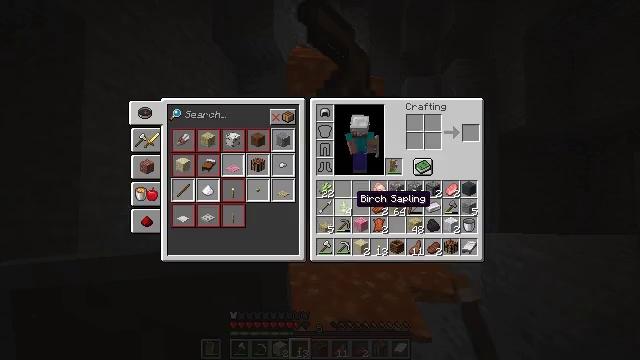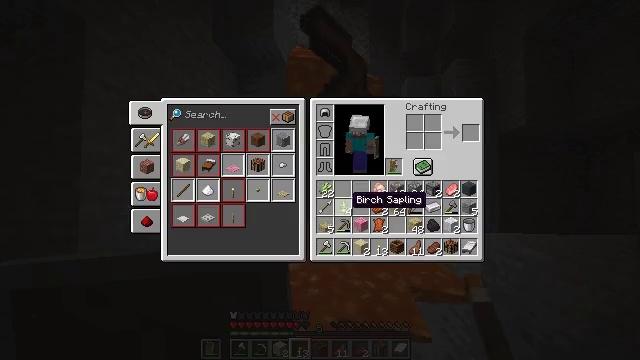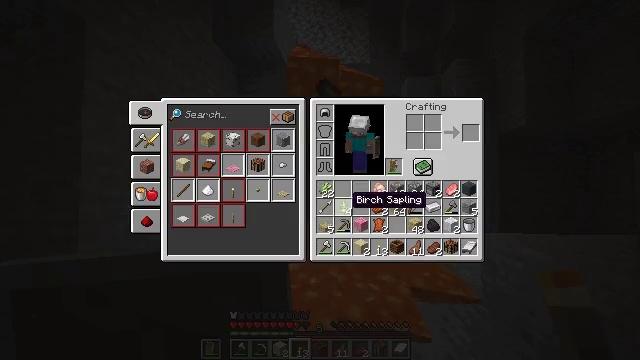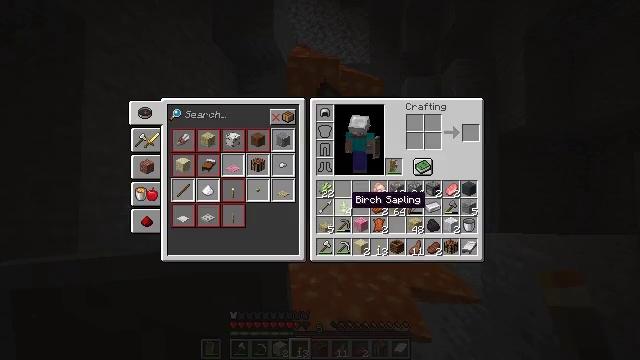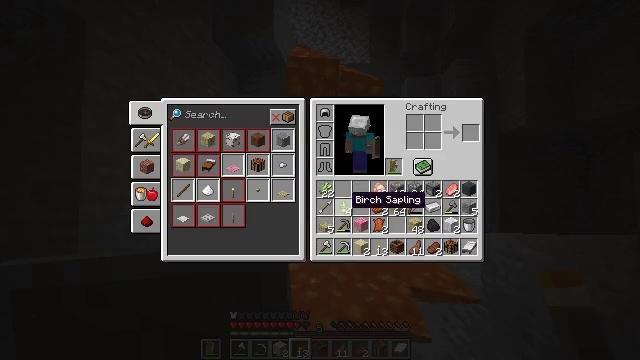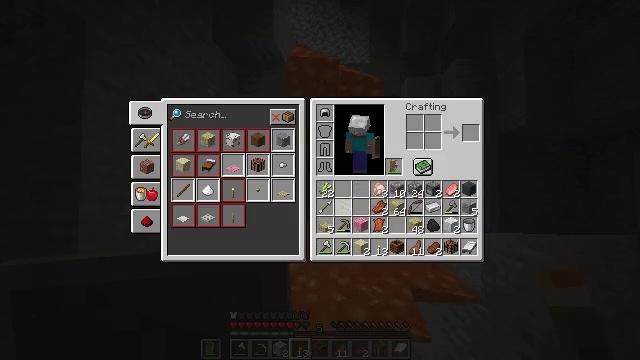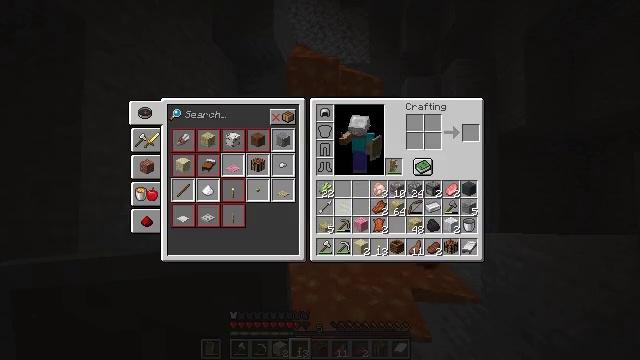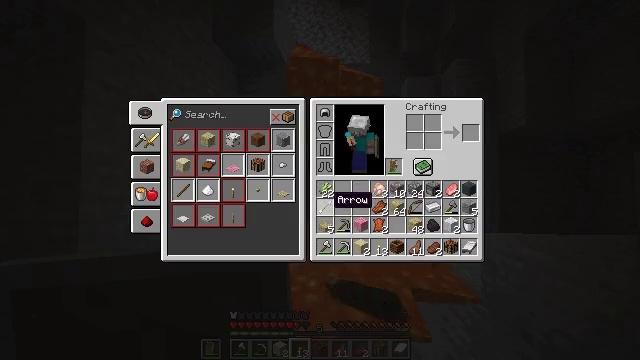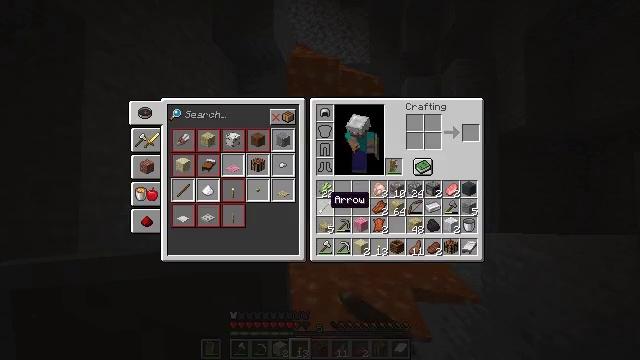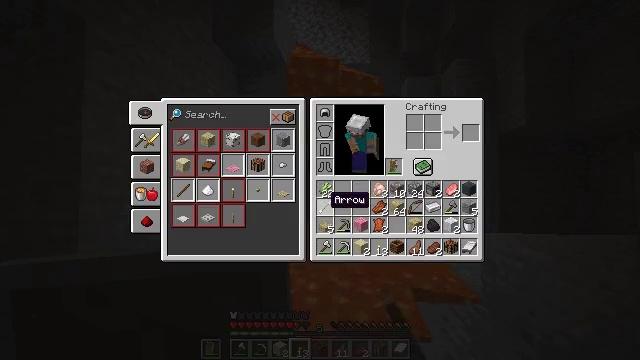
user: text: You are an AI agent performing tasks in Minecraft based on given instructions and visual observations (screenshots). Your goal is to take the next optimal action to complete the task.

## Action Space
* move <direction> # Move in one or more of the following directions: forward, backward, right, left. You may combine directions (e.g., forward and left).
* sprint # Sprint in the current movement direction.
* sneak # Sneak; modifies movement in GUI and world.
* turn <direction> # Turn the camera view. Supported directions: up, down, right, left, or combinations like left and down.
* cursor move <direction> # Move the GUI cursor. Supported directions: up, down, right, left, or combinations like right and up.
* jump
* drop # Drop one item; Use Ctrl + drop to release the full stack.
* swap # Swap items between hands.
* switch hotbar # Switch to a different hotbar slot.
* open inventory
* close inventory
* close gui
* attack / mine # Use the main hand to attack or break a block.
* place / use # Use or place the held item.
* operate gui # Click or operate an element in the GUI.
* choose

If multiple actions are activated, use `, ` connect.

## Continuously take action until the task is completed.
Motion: motion action
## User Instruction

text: Remove a birch sapling from the inventory.
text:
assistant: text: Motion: sprint, open gui
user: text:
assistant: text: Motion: sprint
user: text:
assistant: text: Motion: sprint
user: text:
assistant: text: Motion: sprint
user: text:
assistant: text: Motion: sprint, drop
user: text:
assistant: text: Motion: sprint, drop
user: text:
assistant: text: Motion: sprint, cursor move left, drop
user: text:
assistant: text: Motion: sprint
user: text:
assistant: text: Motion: sprint
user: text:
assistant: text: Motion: sprint